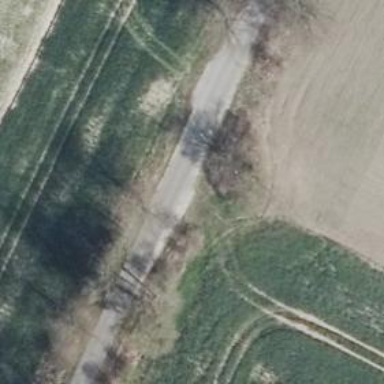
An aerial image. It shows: Passing place on the road.